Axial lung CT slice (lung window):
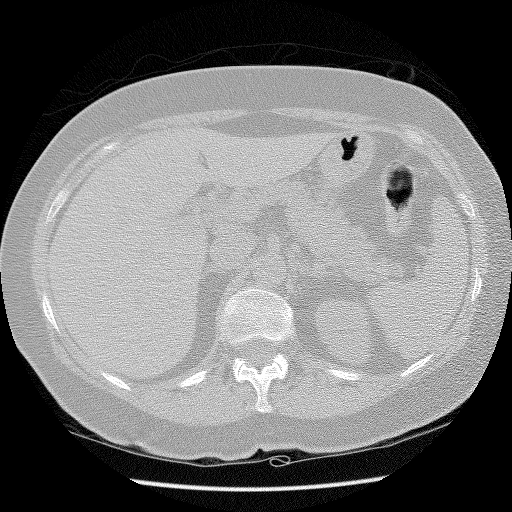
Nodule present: no